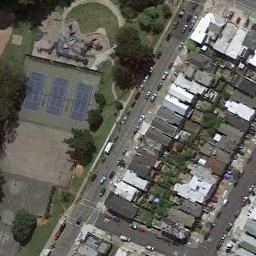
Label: tennis_court